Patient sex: M
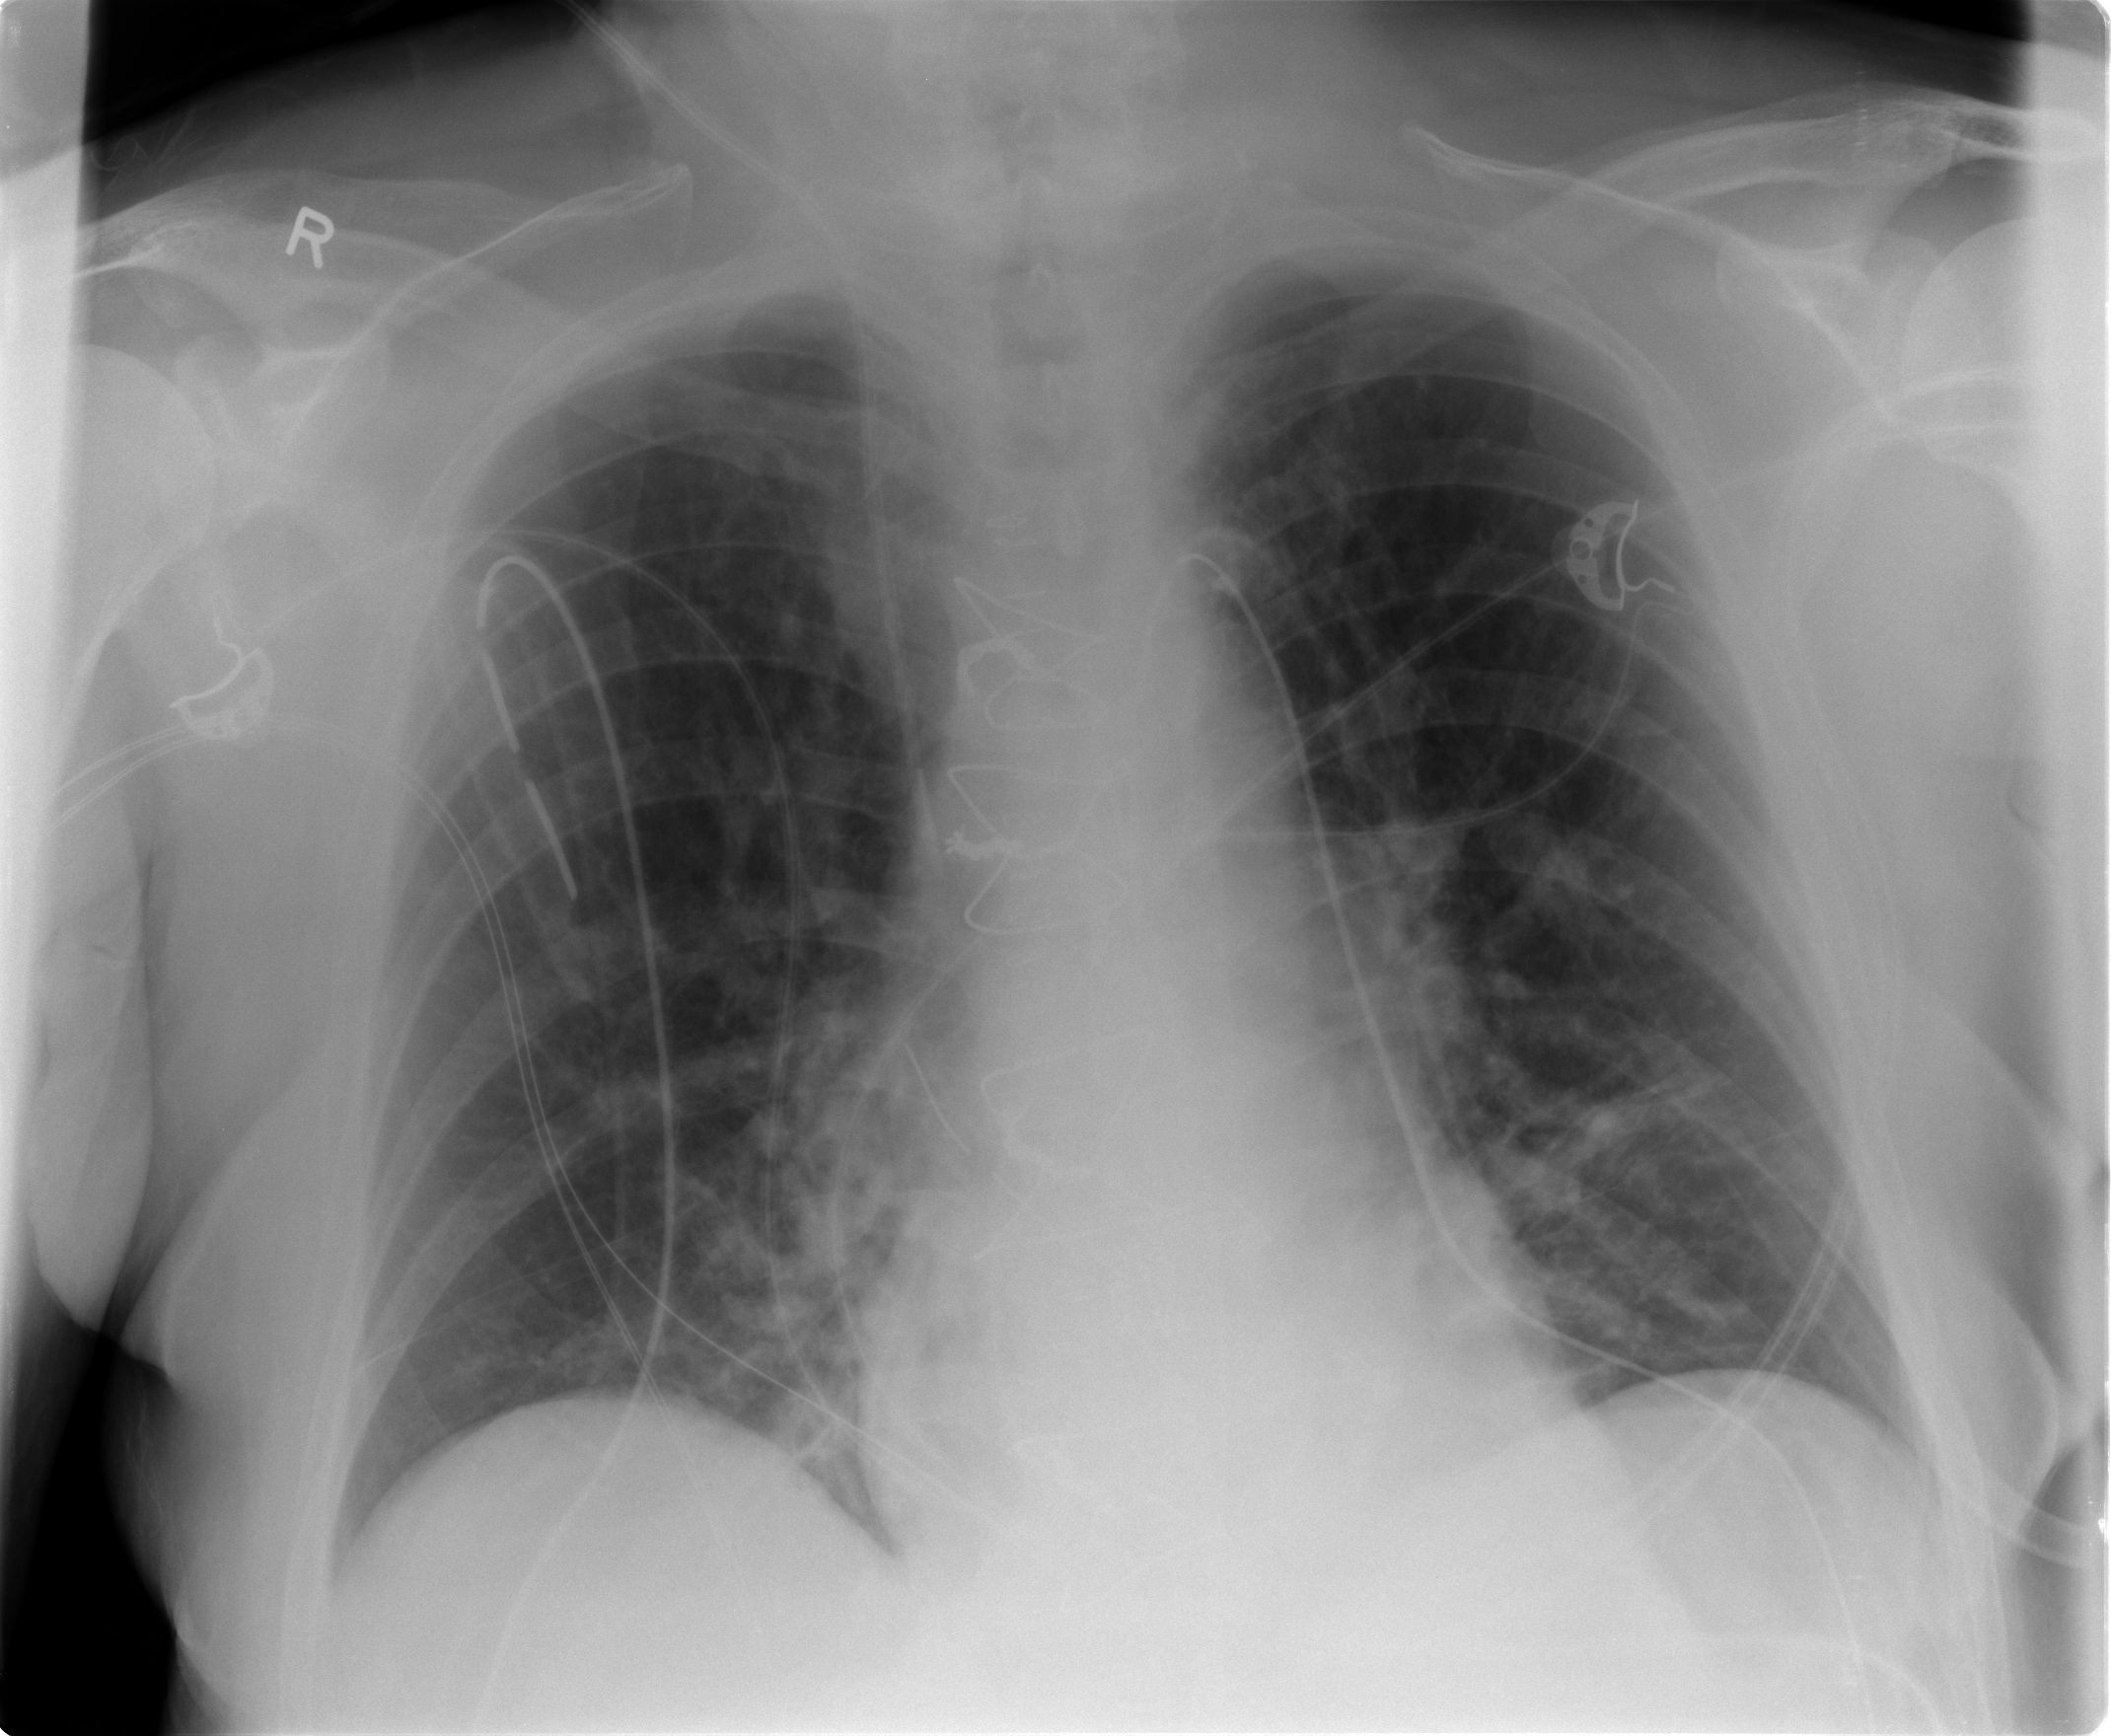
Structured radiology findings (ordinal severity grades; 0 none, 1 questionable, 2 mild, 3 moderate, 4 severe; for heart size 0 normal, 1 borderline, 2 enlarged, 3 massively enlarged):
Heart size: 0
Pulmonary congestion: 1
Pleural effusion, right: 0
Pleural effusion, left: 0
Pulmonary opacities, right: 2
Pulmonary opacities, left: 0
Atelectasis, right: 2
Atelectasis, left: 2